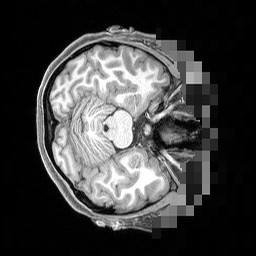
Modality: T1w
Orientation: axial
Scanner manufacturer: siemens
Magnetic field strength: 3 T
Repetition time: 2.4 s
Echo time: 0.00256 s